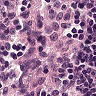
Metastatic tissue present: no